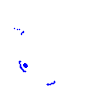
Particle: electron